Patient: sex F, age 60
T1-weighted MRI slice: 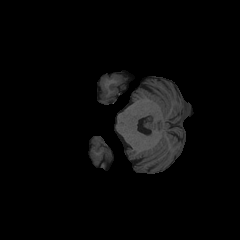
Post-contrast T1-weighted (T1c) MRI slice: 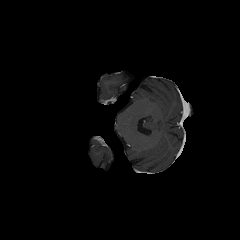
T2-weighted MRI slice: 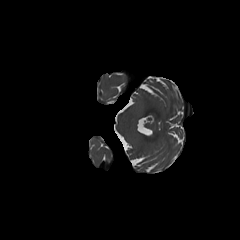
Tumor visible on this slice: no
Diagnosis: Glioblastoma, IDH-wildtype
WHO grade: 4